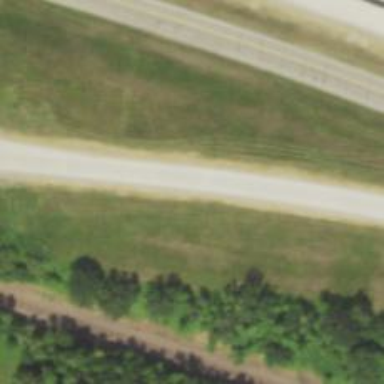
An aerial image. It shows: Trunk link highway.